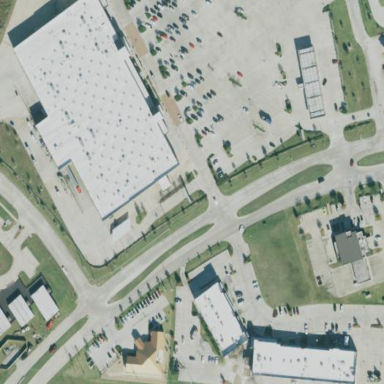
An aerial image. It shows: Retail building housing supermarket.